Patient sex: F
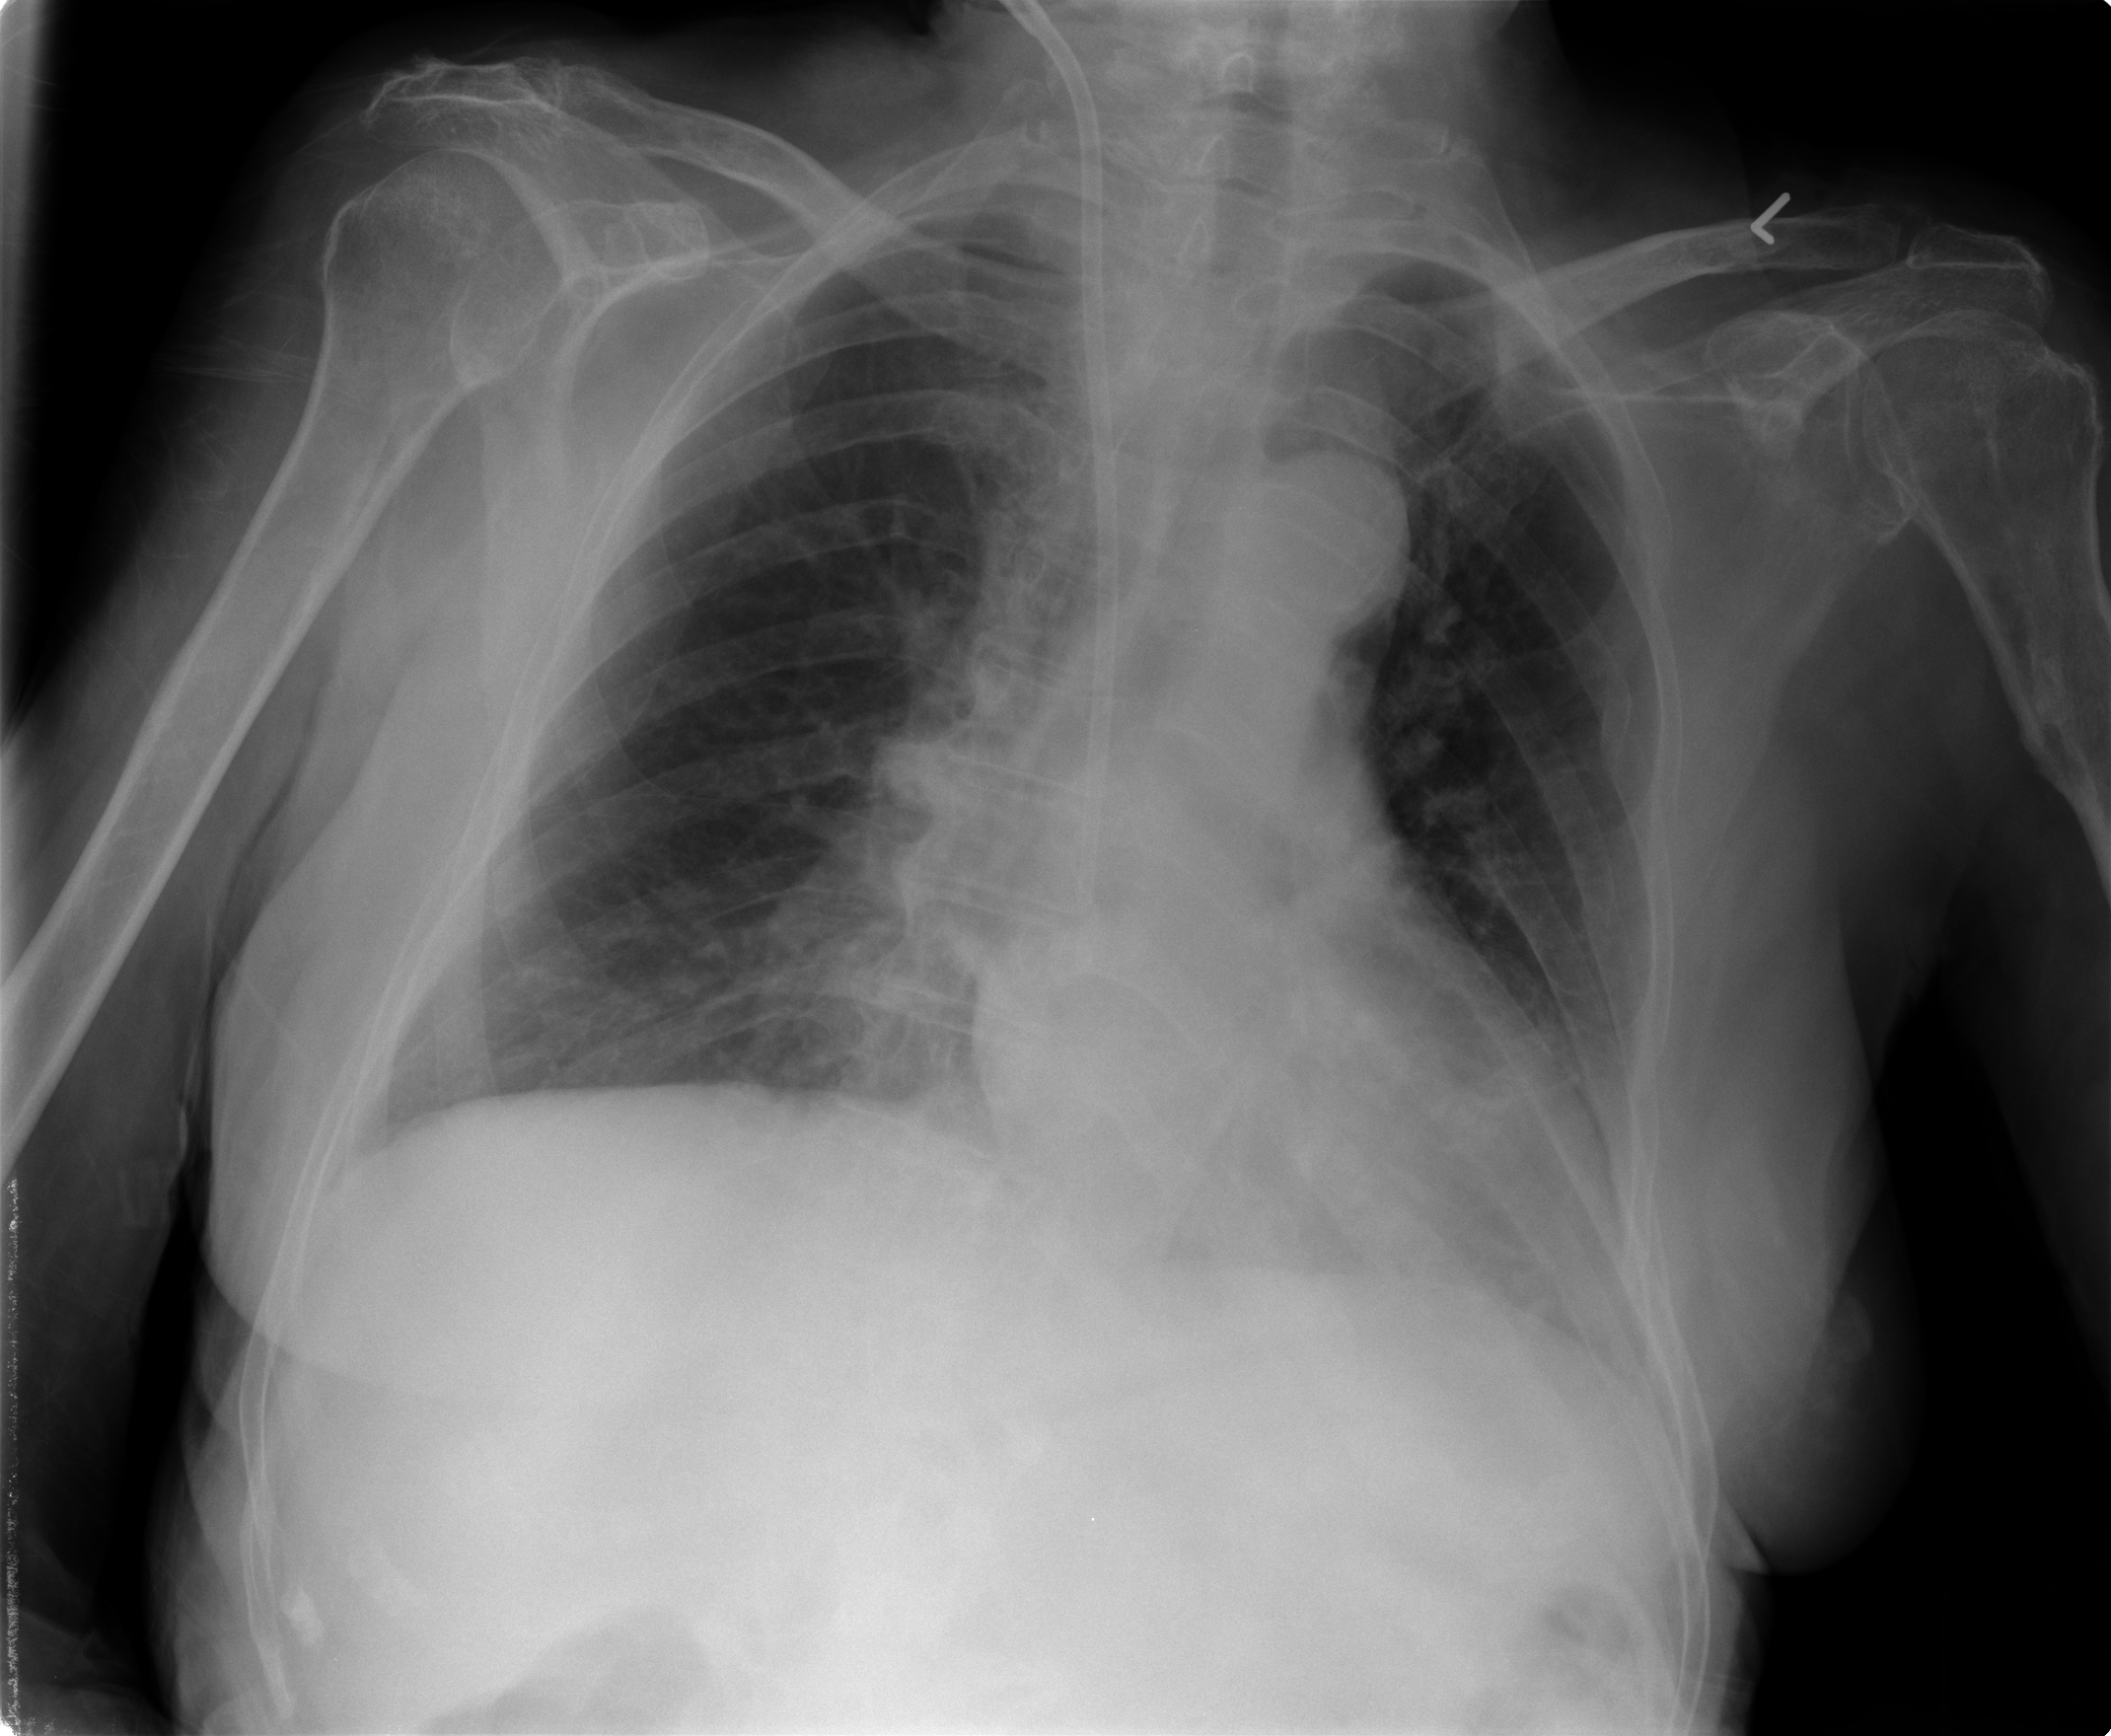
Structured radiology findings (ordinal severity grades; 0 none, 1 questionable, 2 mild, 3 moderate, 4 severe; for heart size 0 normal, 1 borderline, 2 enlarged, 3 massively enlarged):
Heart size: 2
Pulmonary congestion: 0
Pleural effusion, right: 2
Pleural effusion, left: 1
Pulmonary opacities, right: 2
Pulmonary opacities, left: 0
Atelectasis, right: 2
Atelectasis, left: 2